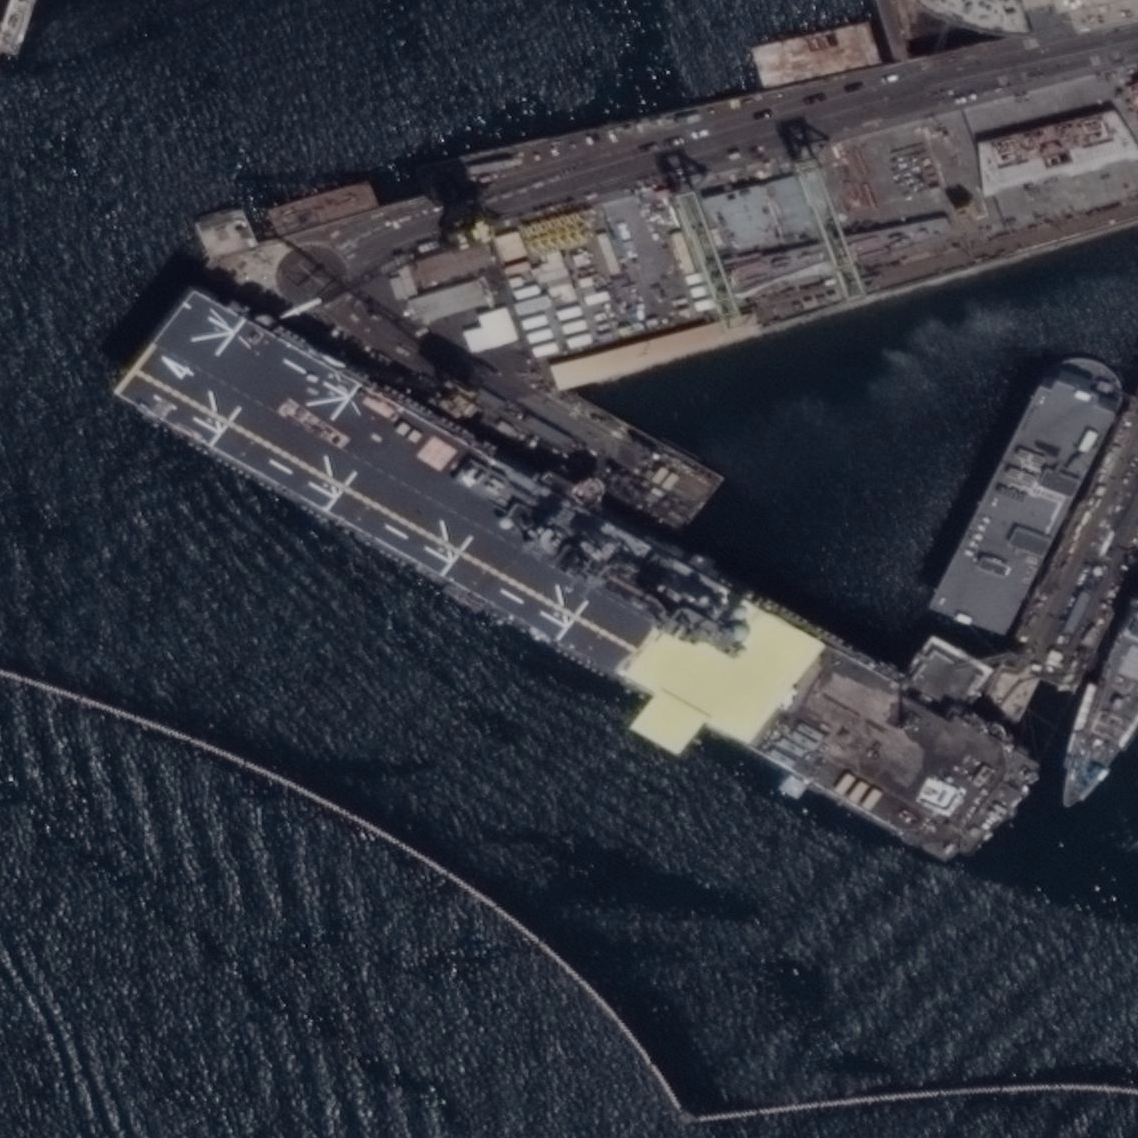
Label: assault